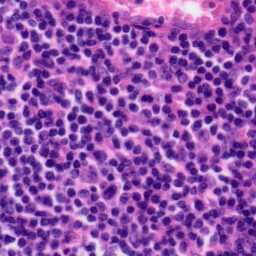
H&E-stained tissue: Tonsil